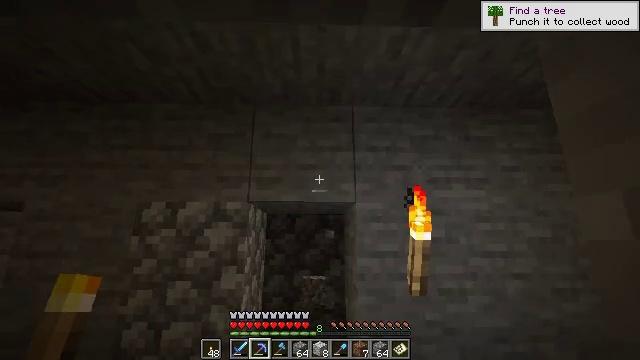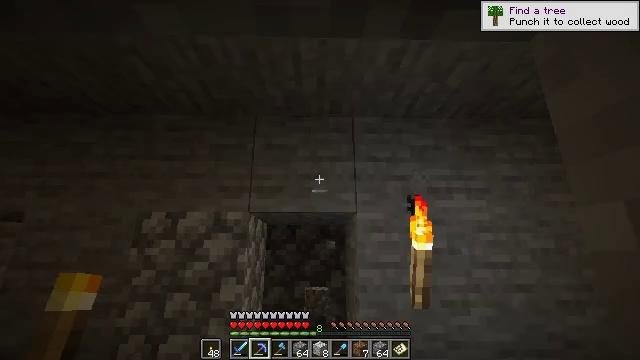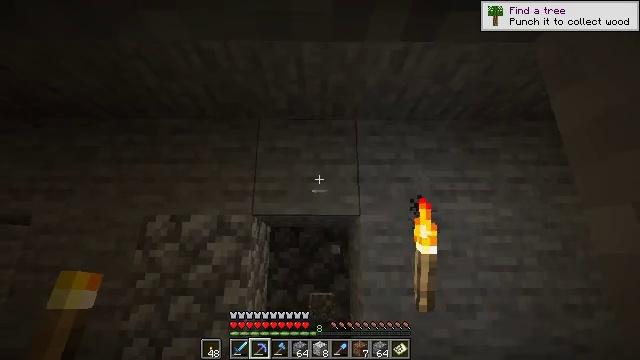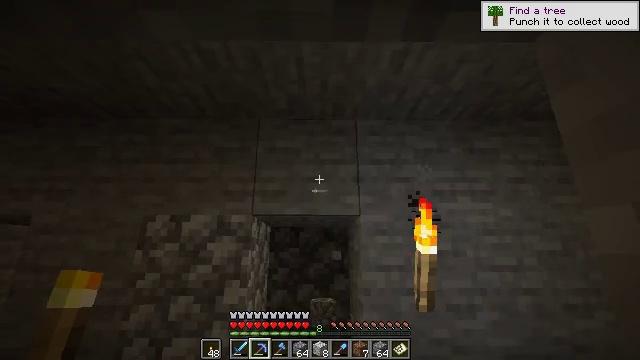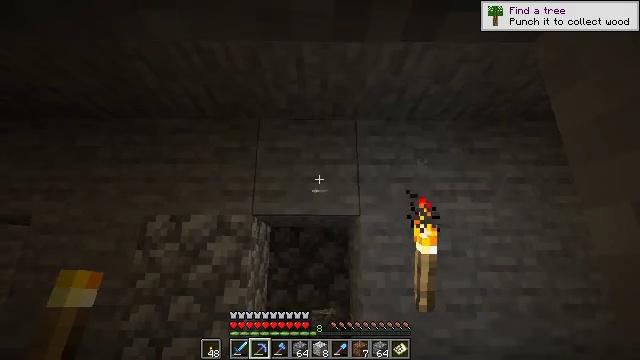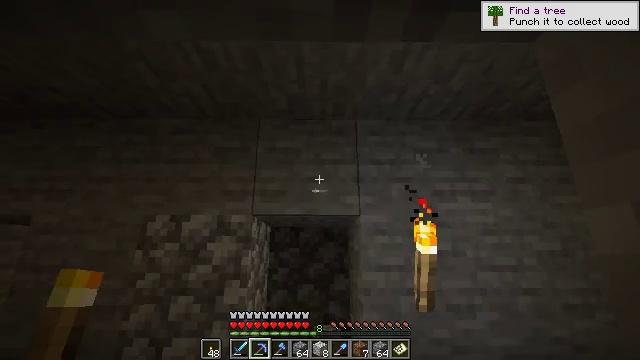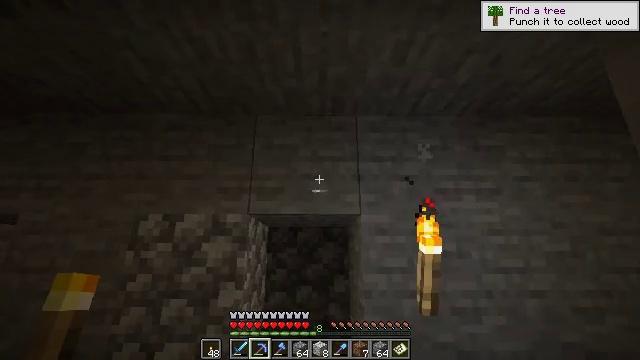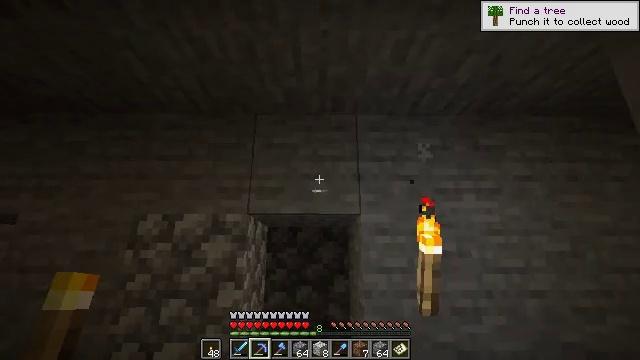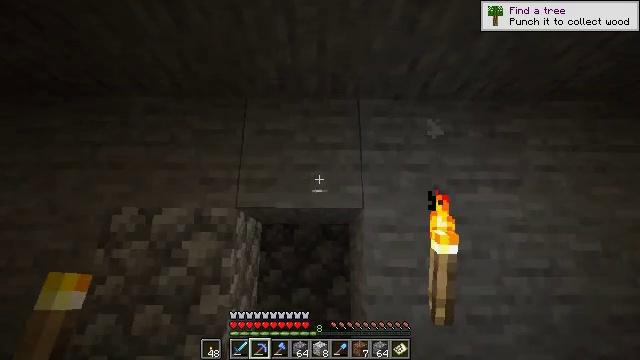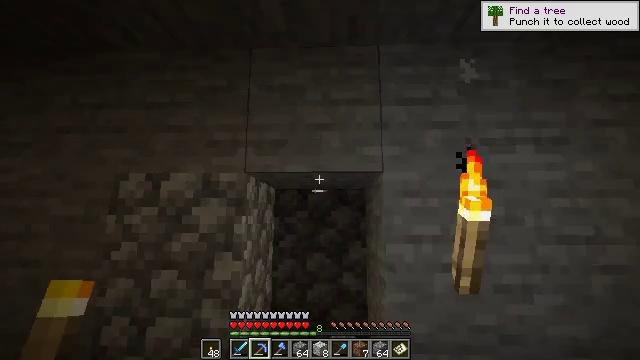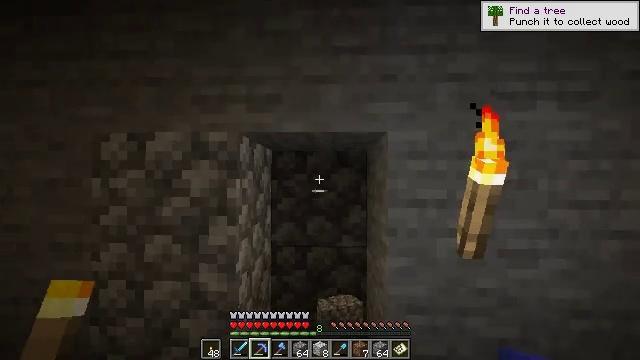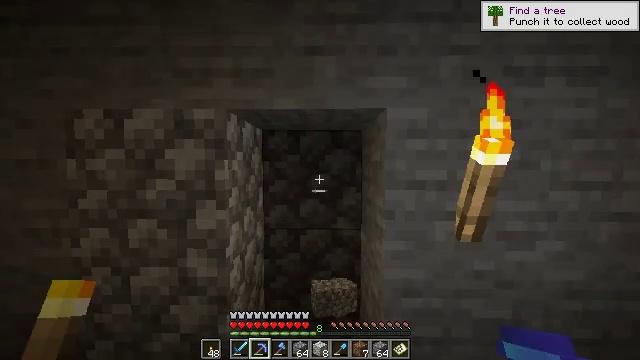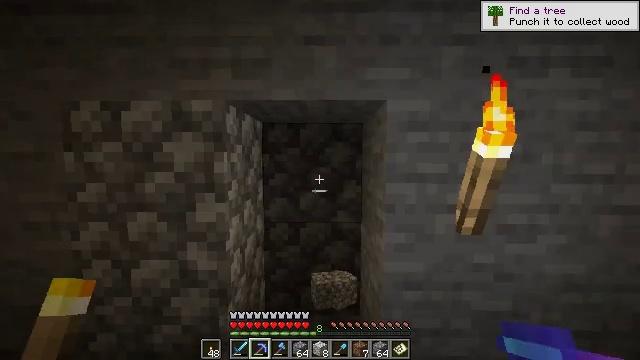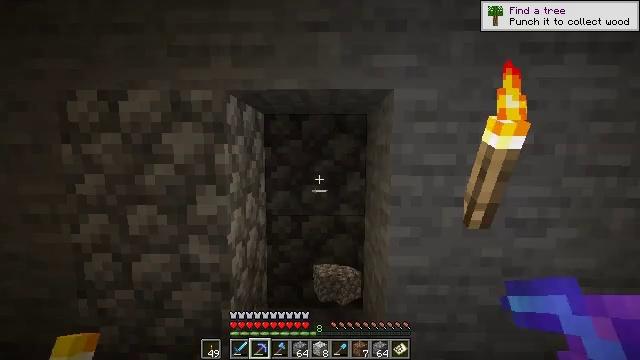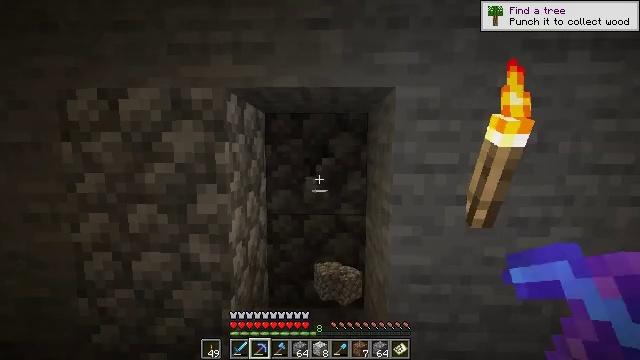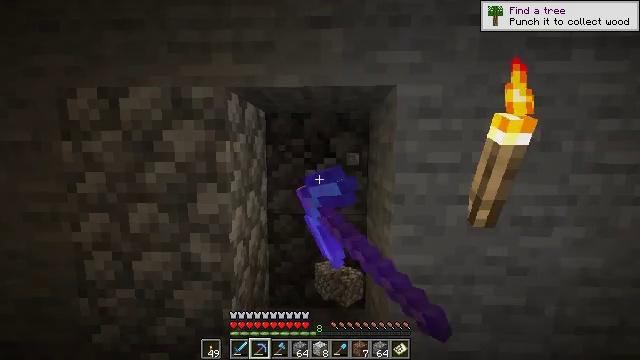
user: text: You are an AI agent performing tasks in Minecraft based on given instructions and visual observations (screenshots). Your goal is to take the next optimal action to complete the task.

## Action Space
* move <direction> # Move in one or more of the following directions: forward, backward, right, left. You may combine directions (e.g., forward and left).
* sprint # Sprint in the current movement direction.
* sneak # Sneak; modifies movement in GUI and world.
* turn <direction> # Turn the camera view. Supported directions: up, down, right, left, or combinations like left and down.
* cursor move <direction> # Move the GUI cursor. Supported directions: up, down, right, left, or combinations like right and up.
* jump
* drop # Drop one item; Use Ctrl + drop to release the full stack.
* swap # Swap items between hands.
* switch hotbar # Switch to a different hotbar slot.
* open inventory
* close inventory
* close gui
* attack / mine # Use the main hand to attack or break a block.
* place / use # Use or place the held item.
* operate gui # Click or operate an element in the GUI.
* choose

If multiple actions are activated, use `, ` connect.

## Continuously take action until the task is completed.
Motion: motion action
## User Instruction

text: Gather materials such as cobblestone.
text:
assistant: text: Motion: turn up
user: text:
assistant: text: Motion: no_op
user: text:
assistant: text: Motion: no_op
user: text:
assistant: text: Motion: no_op
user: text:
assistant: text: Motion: no_op
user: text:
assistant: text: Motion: move forward
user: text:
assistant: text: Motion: move forward
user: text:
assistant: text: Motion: move forward
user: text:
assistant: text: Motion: move forward, turn left and down
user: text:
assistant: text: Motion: turn down
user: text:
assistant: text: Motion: turn right and down
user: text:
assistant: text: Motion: turn down
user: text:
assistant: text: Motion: turn down
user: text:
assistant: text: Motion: attack / mine
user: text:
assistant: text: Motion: attack / mine
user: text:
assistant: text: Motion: attack / mine
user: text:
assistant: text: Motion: attack / mine
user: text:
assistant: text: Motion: attack / mine
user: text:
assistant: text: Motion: turn down, attack / mine
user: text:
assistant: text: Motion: turn down, attack / mine
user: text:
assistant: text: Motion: turn down, attack / mine
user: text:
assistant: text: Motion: attack / mine
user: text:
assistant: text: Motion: attack / mine
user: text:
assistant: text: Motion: attack / mine
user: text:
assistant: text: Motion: attack / mine
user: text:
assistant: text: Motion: attack / mine
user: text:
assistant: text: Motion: attack / mine
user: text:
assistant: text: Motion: attack / mine
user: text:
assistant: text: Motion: attack / mine
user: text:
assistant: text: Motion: attack / mine